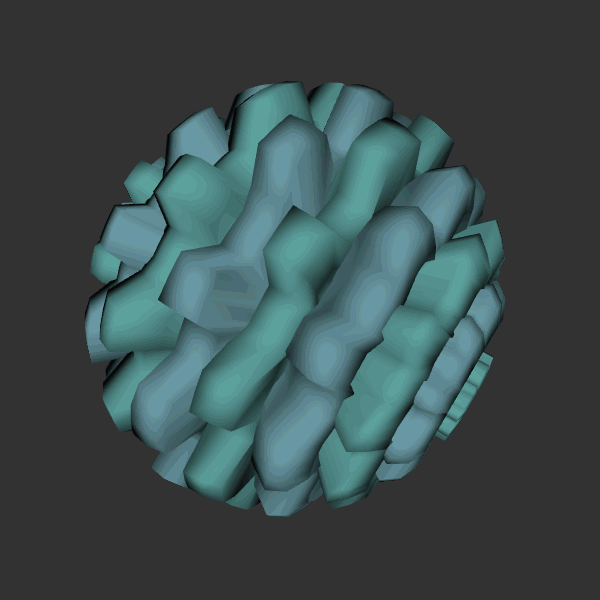
Background: dark